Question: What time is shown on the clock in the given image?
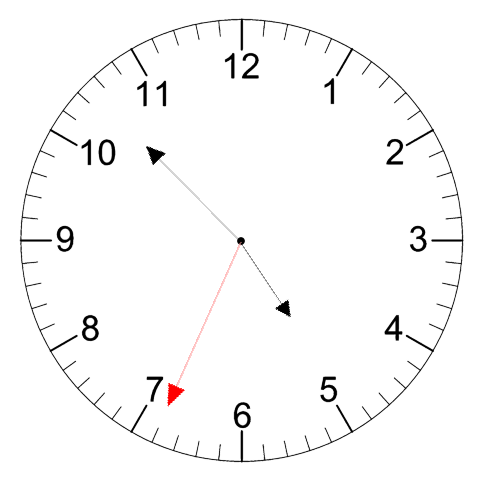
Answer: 04:52:34